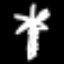
Label: palm tree